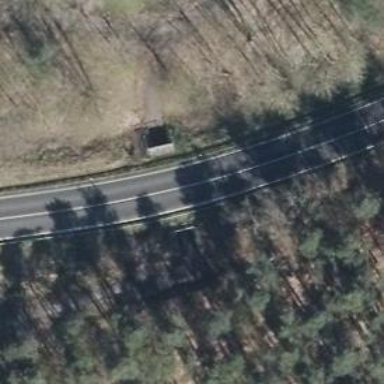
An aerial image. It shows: Path with asphalt surface passing through tunnel with grade1 tracktype.